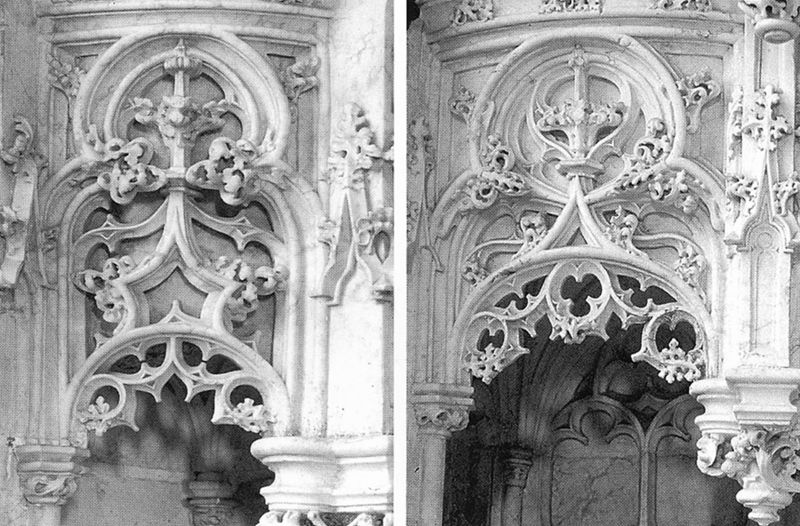
Titel: Die Sieben Freuden Mariens
Standort: Brou, St. Nicolas de Tolentino (EU - F)
Schlagwörter: weiß, marmor, säulen, architektur, bildhauer